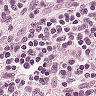
Metastatic tissue present: no